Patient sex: F
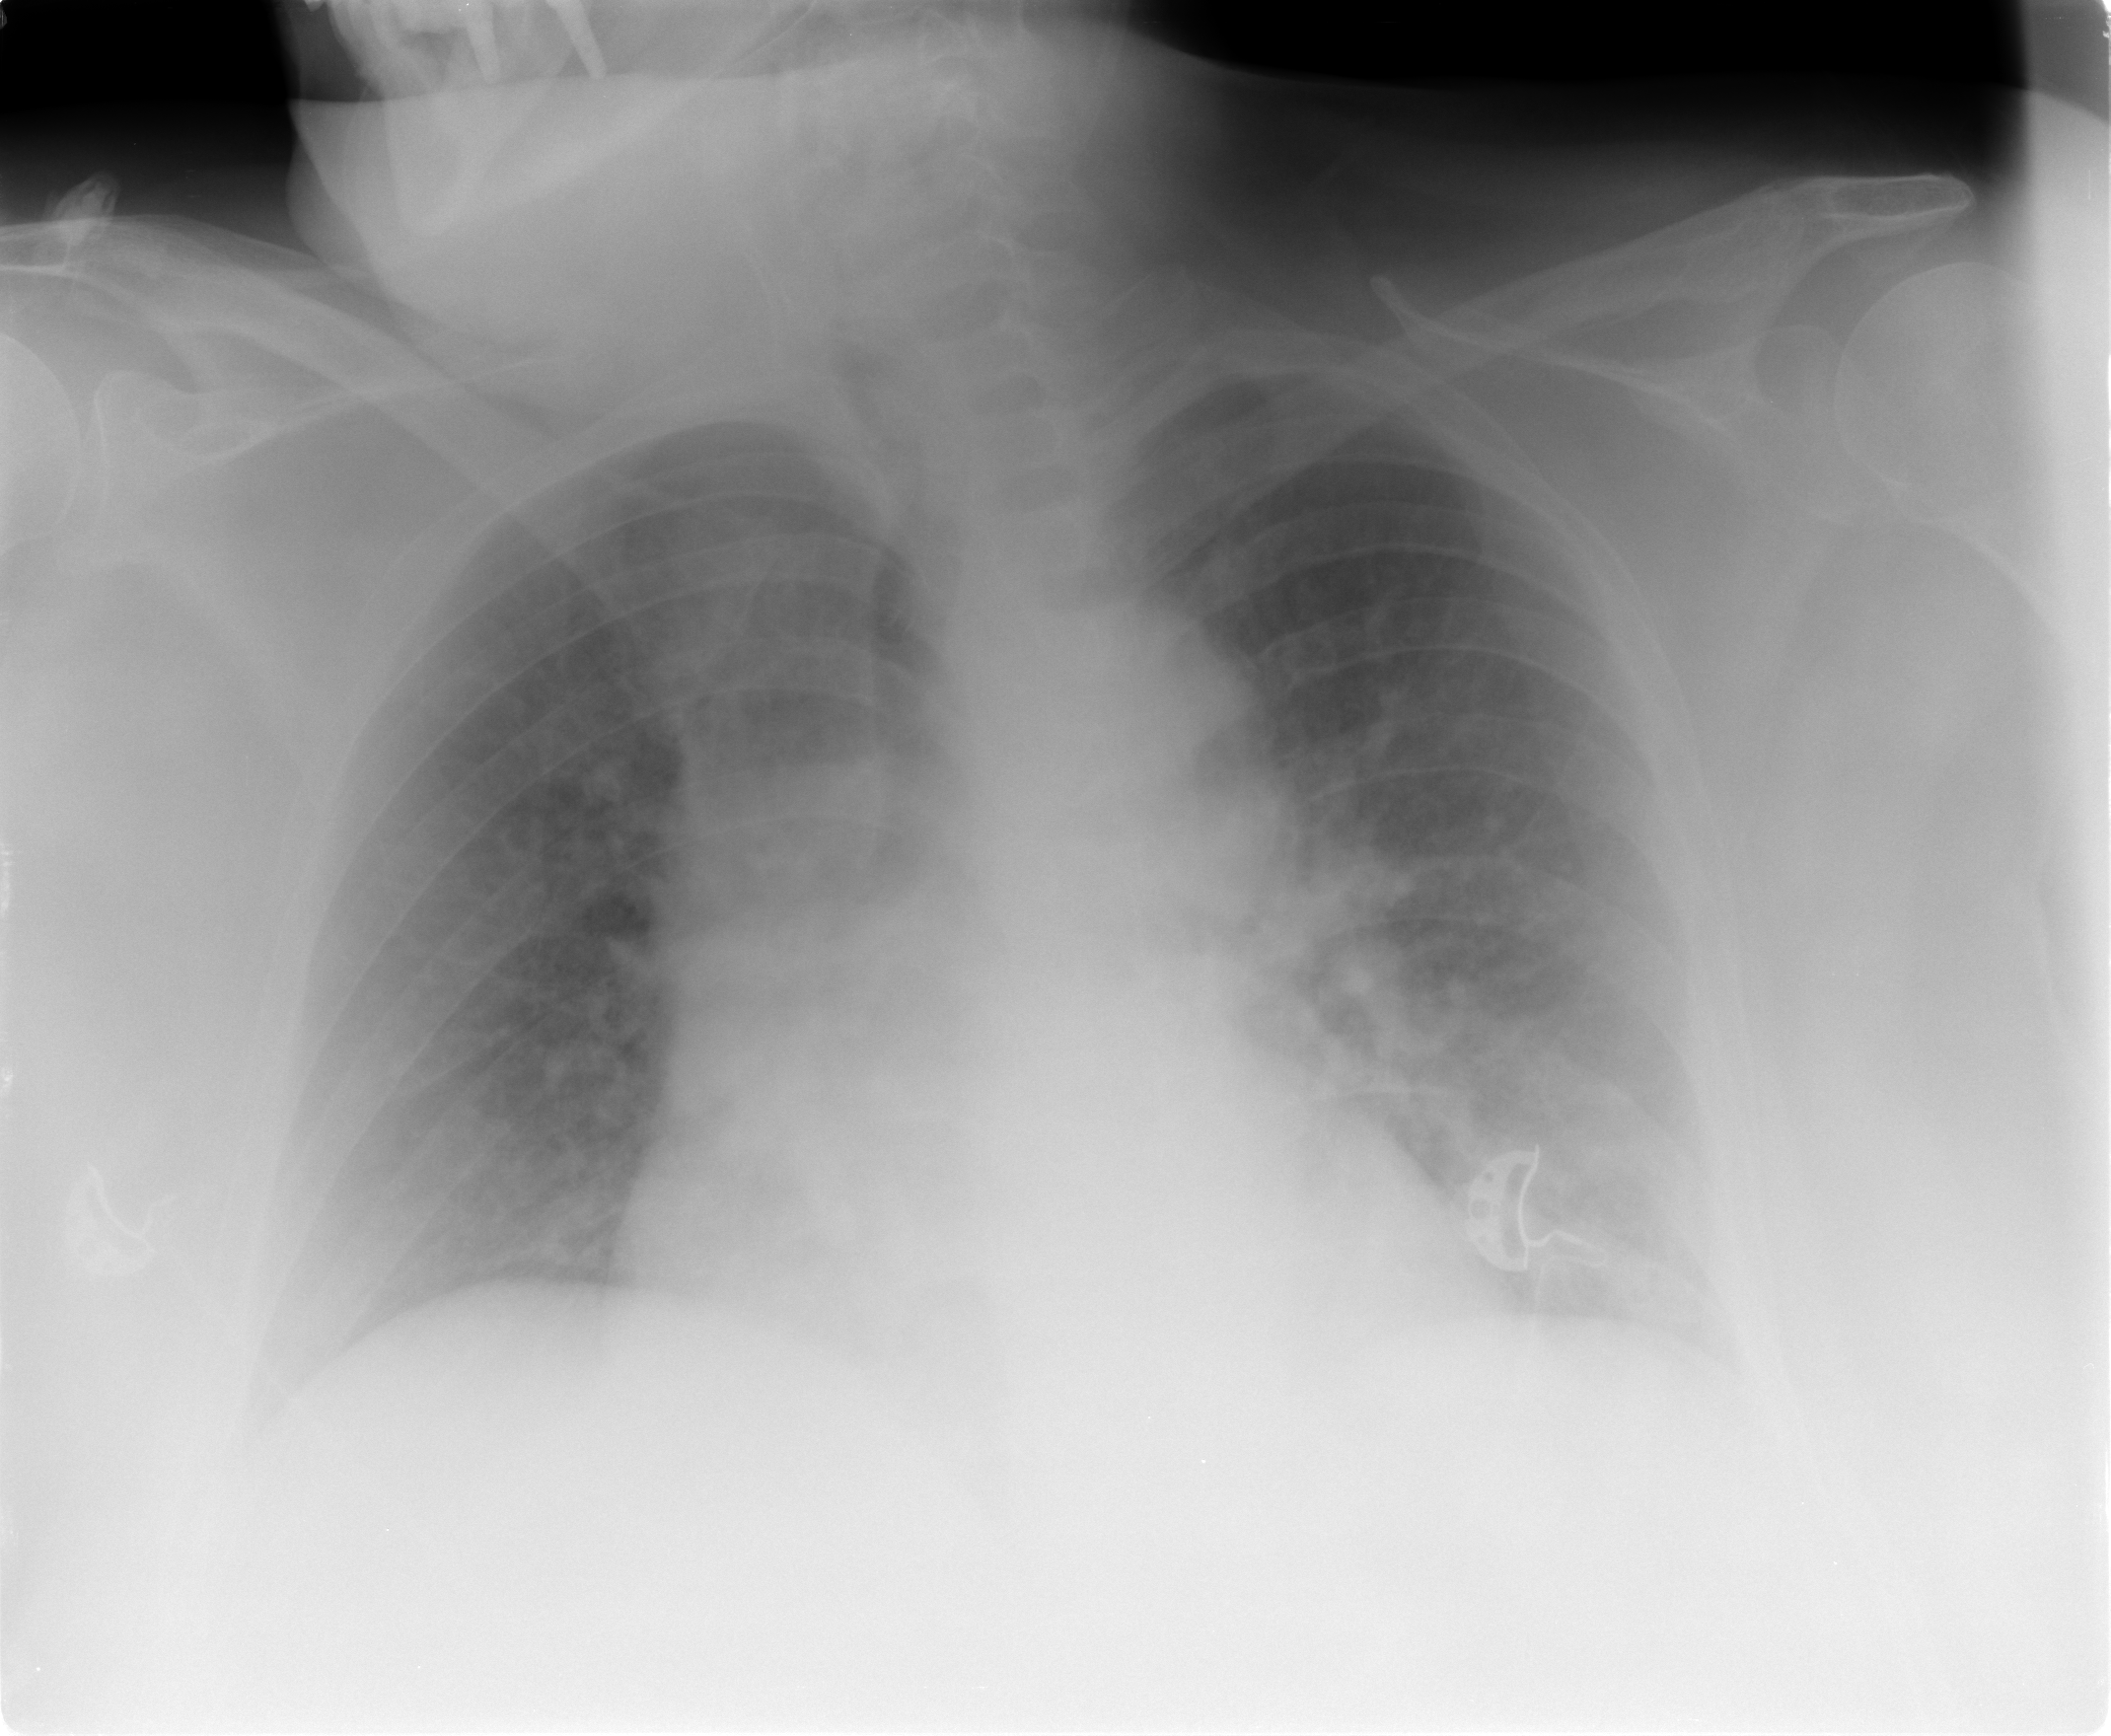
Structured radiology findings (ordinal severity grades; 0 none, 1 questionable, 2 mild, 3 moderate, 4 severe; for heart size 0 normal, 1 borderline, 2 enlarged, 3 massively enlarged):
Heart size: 2
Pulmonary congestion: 2
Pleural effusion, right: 0
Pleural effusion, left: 2
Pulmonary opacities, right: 0
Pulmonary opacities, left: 2
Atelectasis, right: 0
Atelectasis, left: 2